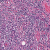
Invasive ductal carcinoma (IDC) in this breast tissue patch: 1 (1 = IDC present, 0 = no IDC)